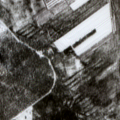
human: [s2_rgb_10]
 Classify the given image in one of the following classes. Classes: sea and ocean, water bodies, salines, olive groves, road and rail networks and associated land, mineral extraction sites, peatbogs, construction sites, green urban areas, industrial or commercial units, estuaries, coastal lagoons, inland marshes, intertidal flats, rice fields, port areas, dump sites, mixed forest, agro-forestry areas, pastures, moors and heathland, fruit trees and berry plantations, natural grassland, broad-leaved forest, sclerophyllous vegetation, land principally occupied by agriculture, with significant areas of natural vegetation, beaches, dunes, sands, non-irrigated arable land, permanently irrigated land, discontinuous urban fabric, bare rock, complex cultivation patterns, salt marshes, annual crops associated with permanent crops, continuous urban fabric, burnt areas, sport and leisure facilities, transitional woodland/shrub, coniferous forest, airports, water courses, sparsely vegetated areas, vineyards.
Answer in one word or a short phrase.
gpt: coniferous forest, mixed forest